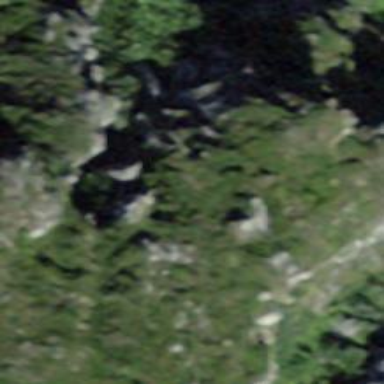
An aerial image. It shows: Natural cliff.